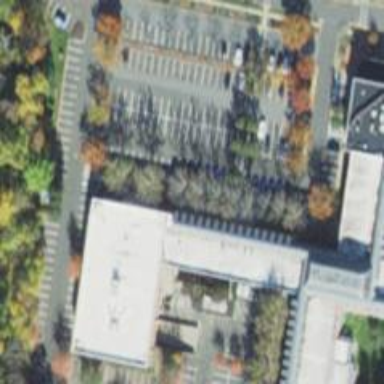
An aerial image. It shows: Parking space.